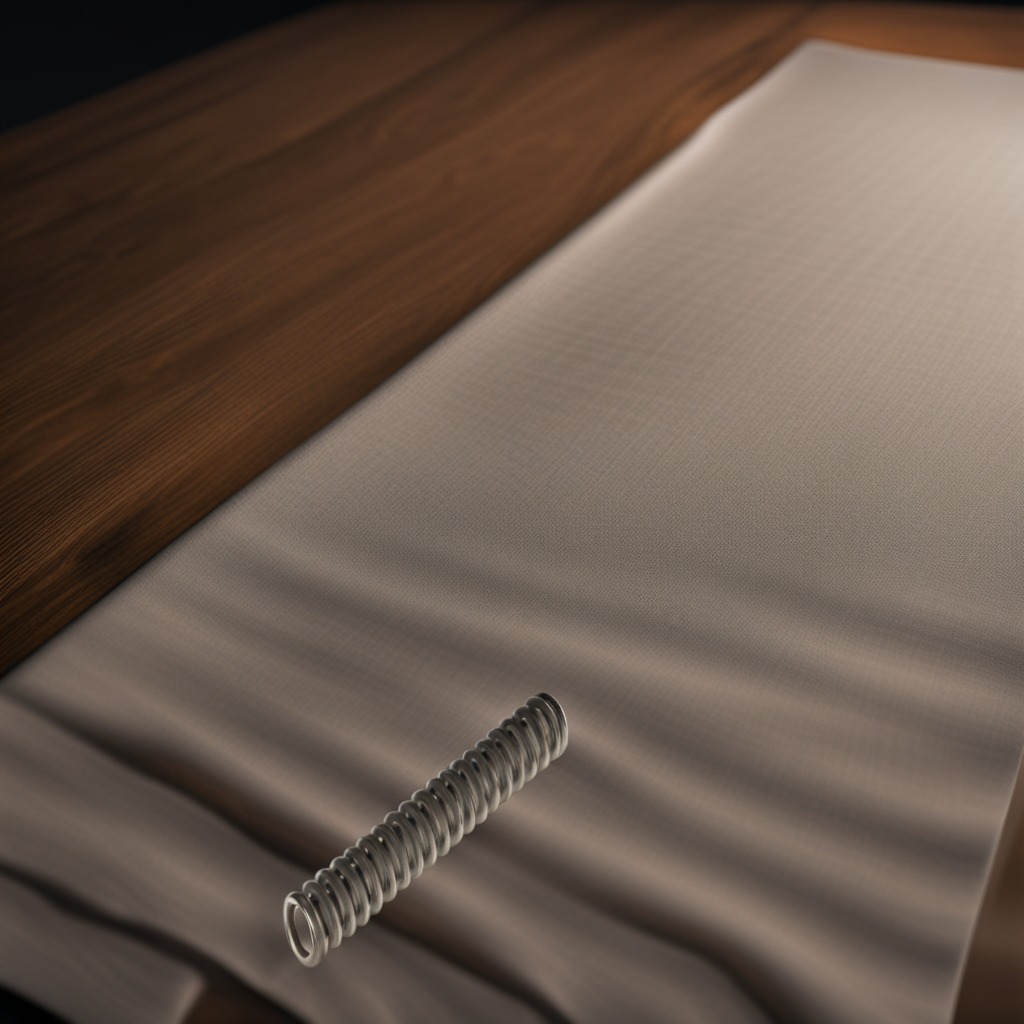
A coiled metal spring is lying on the wooden table.